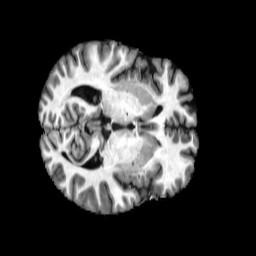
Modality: T1w
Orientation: axial
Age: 28
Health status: healthy
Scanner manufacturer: philips
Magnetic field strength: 3 T
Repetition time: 0.007819 s
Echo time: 0.00359 s